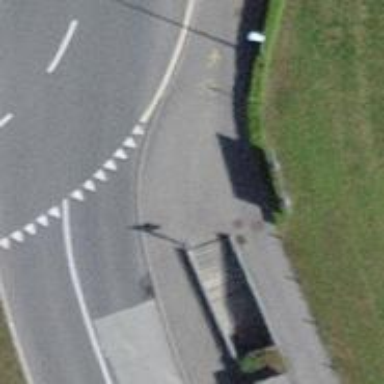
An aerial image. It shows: Set of concrete steps.